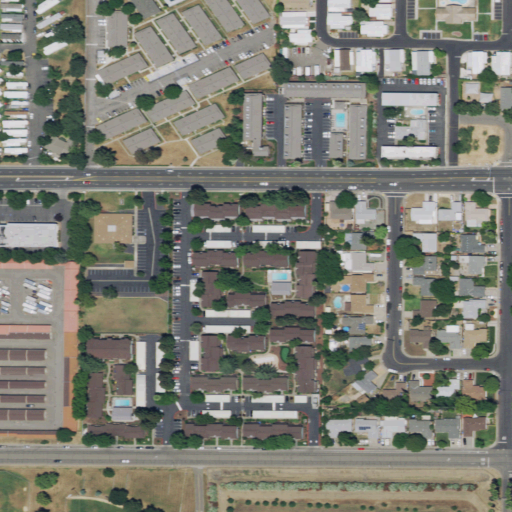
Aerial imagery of valley in California named Vaca Valley containing medium intensity development, low intensity development, high intensity development, open development, grassland, and cultivated crops